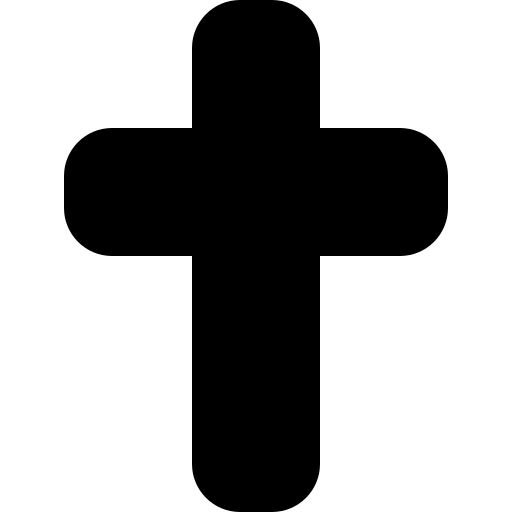
Tags: icon, FontAwesome, fa-icon, solid, cross